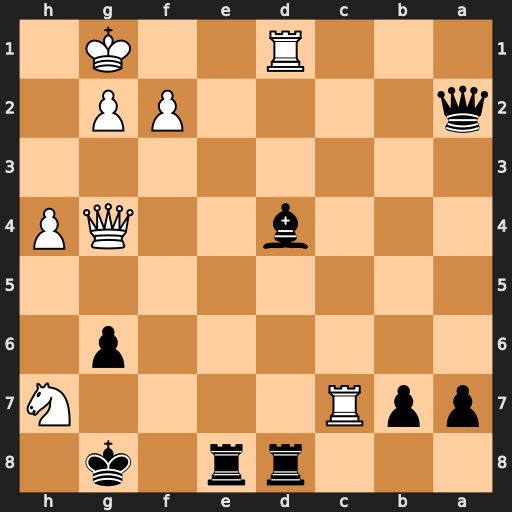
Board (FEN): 3rr1k1/ppR4N/6p1/8/3b2QP/8/q4PP1/3R2K1
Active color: b
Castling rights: -
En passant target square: -
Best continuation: Qxf2+ Kh2 Be5+